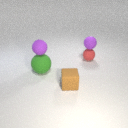
large green rubber sphere in front of small red rubber sphere